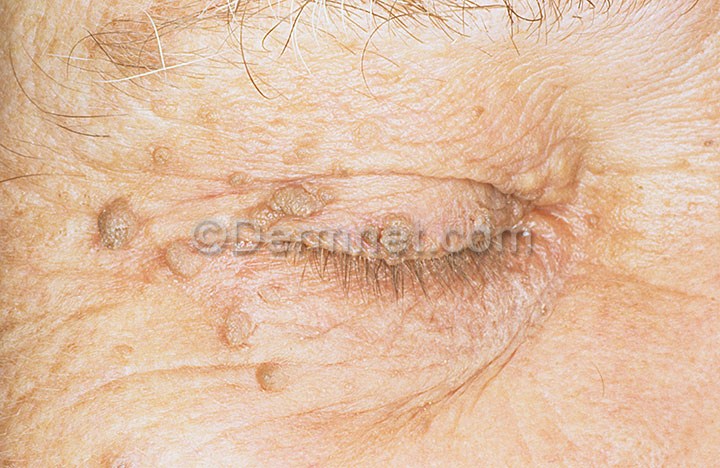
Disease: Seborrheic Keratoses and other Benign Tumors